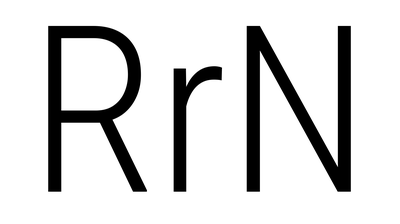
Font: Roboto_Condensed_Light